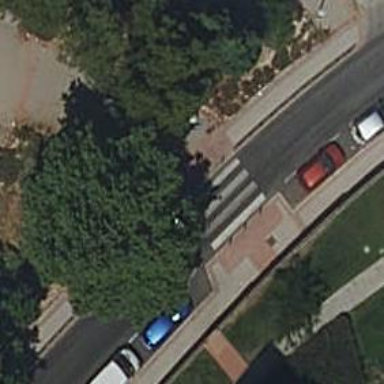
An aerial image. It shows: Zebra crossing on the road.